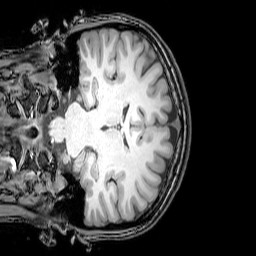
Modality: T1w
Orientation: coronal
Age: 26
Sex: female
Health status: healthy
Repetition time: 0.081 s
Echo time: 0.037 s